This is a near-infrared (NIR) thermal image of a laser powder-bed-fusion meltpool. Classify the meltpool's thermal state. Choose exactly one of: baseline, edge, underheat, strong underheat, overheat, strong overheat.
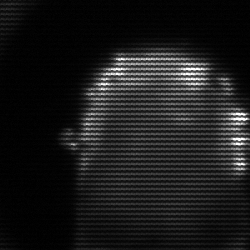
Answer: baseline